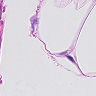
Metastatic tissue present: no